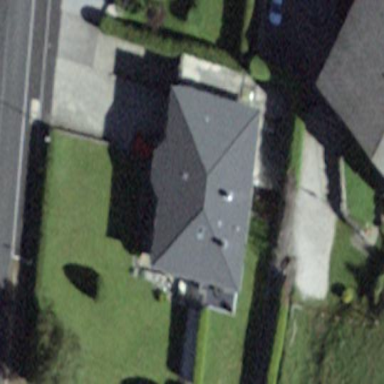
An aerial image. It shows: Building with hipped roof shape.